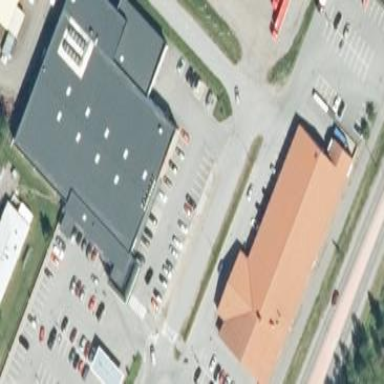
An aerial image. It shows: Retail building housing supermarket.